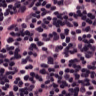
Metastatic tissue present: no